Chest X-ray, PA view. Patient: 50 years old, sex F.
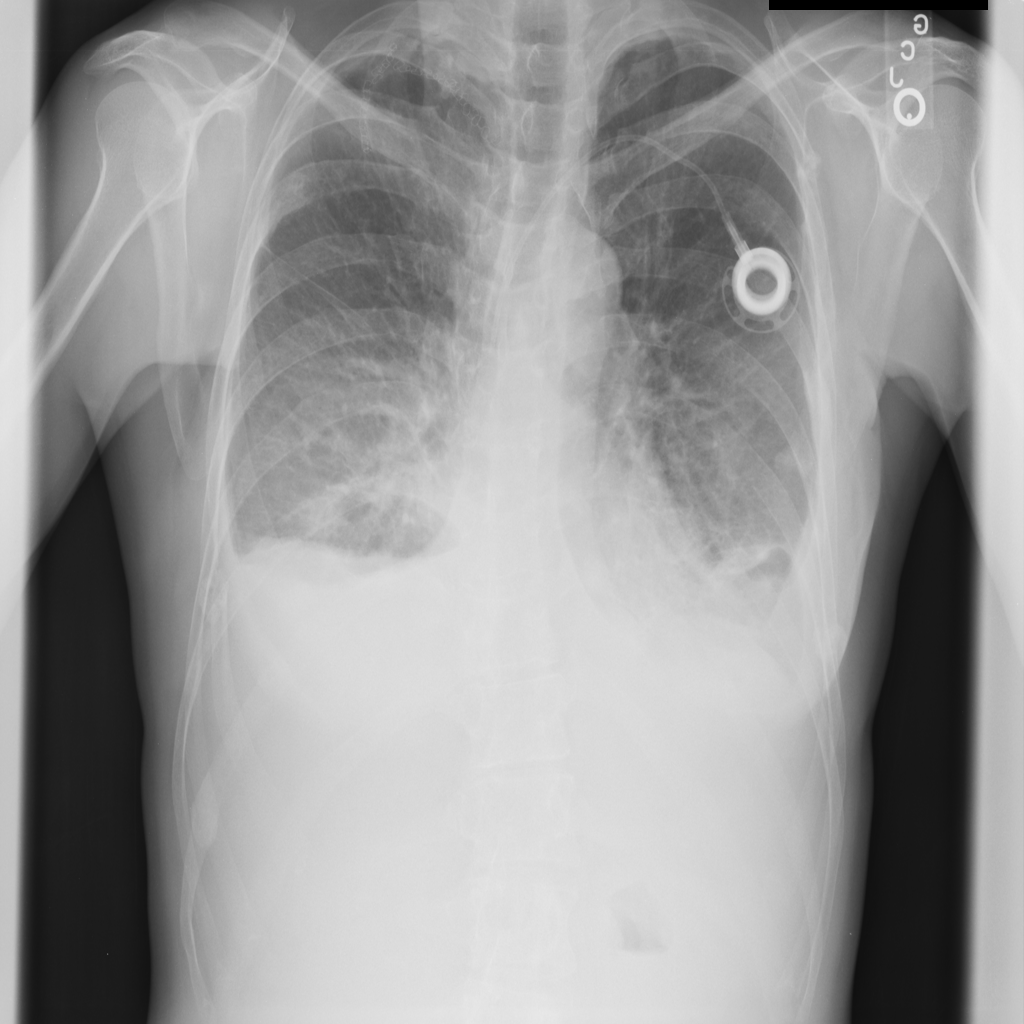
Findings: No Finding